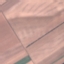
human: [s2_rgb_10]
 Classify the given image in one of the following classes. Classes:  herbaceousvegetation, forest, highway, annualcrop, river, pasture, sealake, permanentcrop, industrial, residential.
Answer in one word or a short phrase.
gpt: AnnualCrop